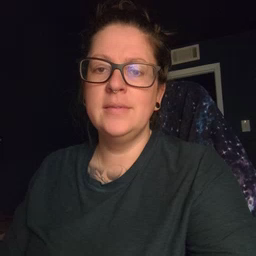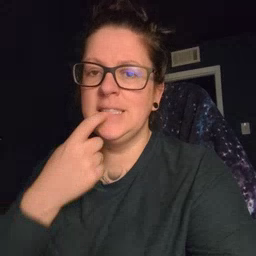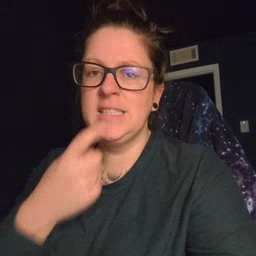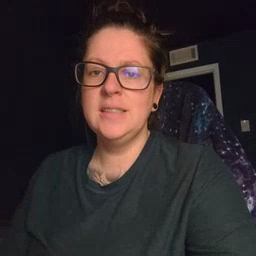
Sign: glasswindow